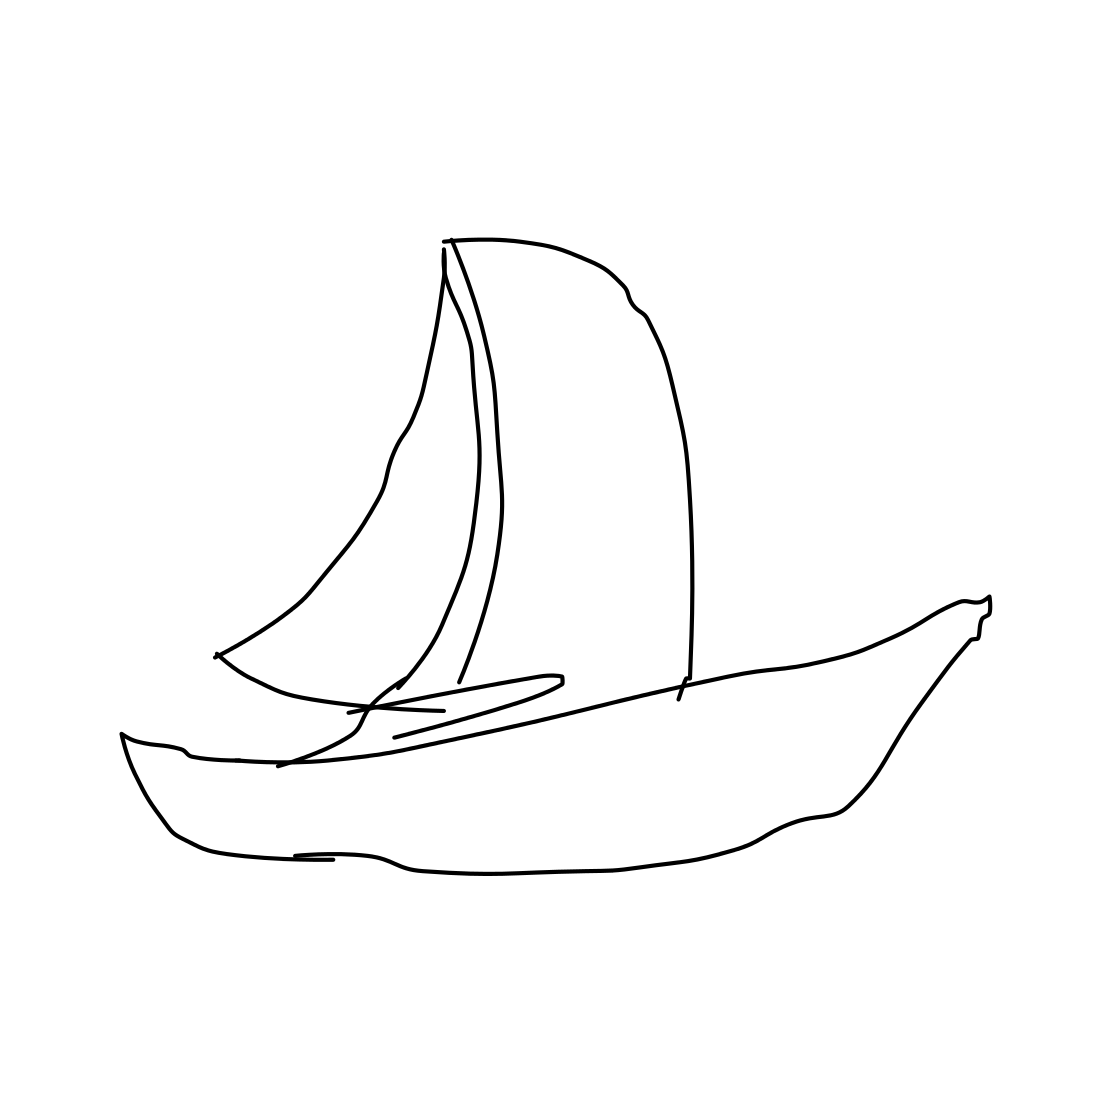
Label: sailboat